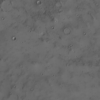
Label: not_dusty